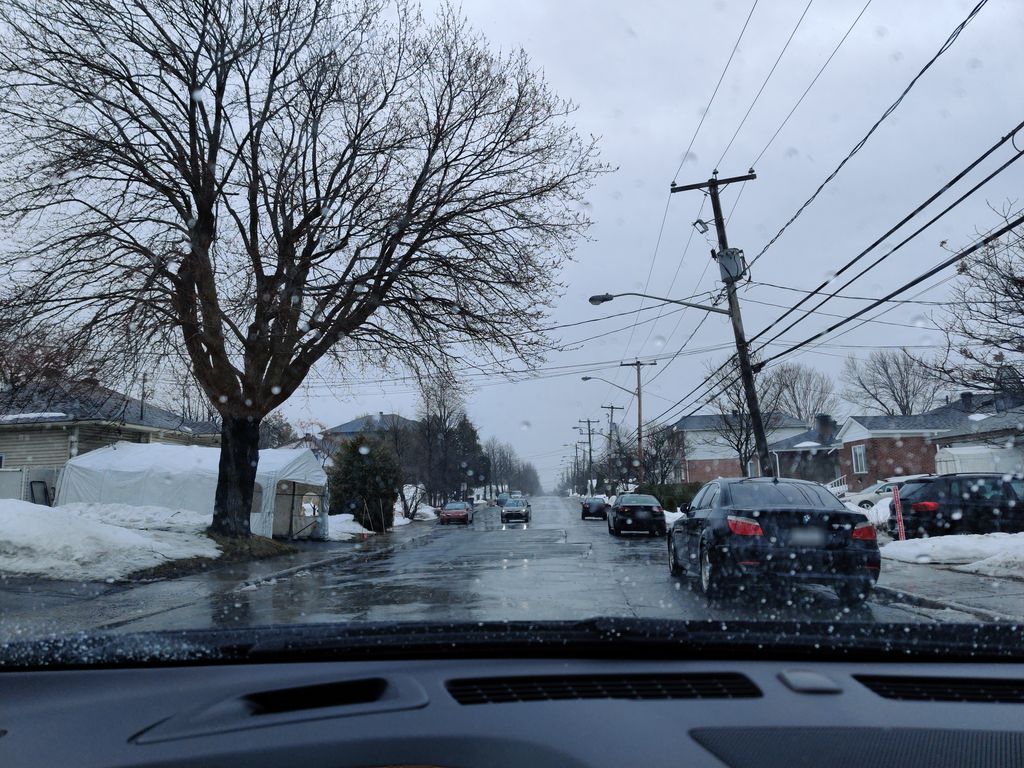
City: montreal